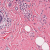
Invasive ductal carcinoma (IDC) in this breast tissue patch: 0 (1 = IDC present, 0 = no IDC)